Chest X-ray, PA view. Patient: 41 years old, sex M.
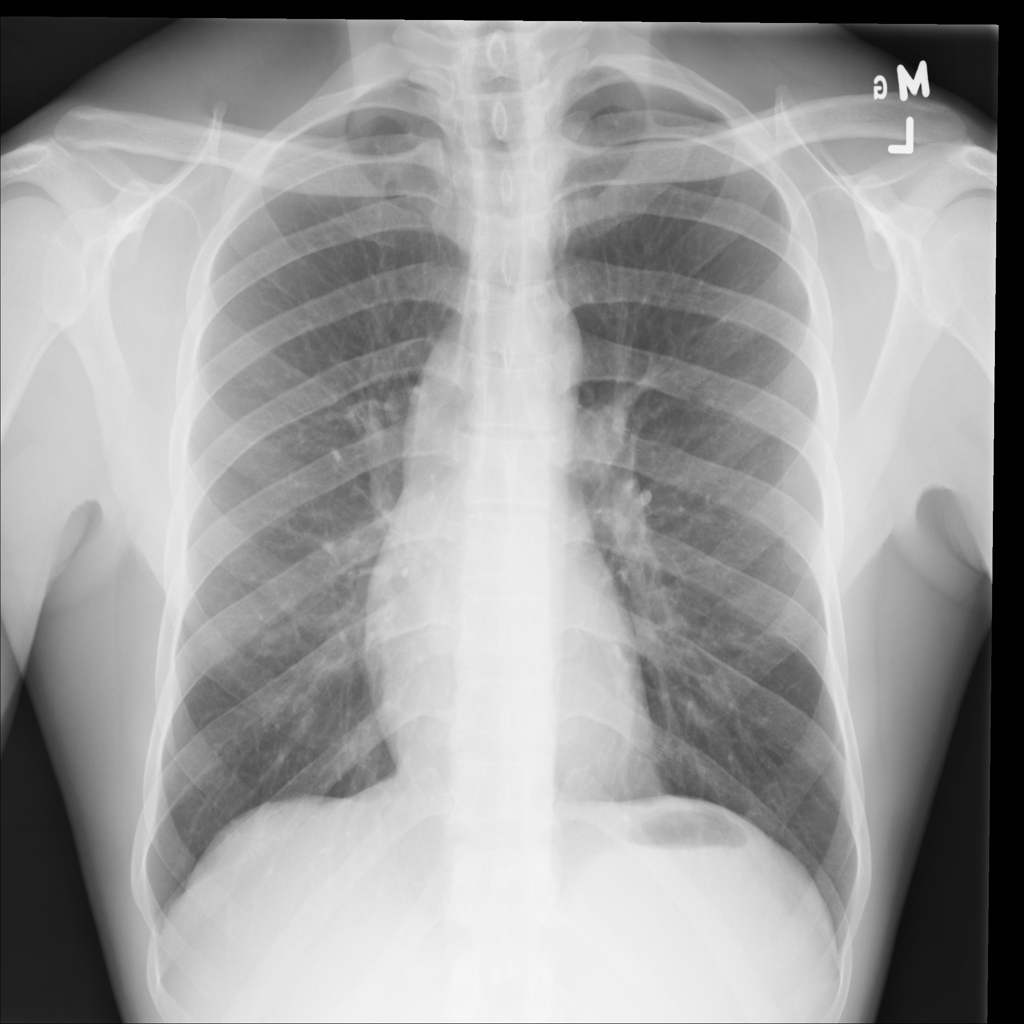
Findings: No Finding